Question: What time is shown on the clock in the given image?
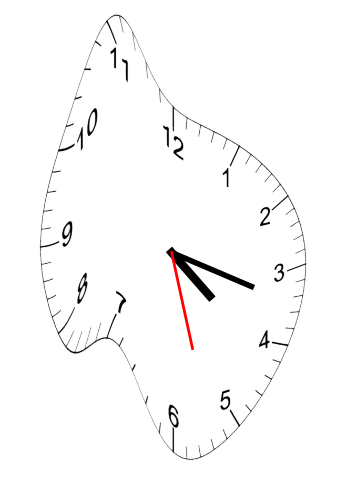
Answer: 04:17:27